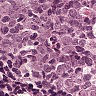
Metastatic tissue present: no